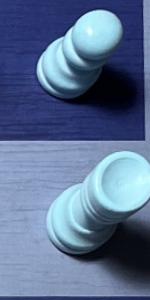
Label: Rook_White